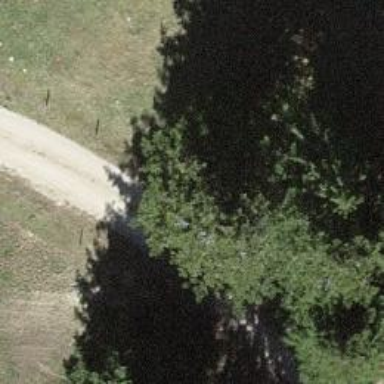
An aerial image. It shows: Hiking trail.